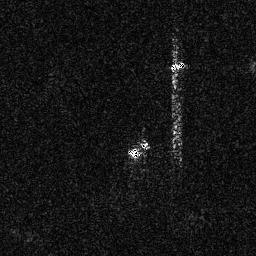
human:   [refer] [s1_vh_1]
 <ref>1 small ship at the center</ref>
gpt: <box>[[49, 57, 54, 61, 0]]</box>

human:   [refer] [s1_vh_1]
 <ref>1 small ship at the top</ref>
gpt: <box>[[66, 22, 71, 28, 0]]</box>